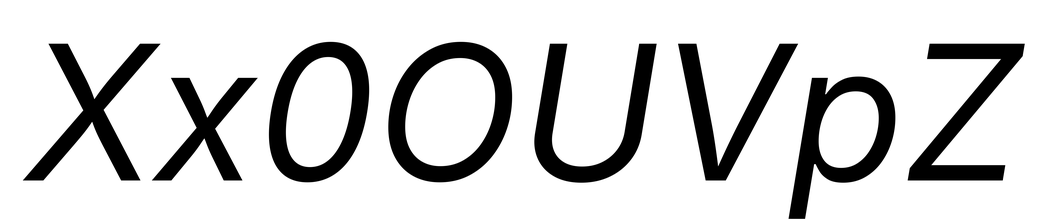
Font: Inter-Italic_Italic